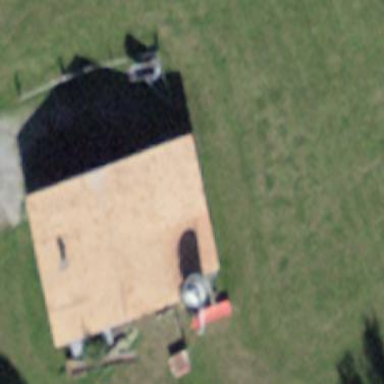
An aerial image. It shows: Barn.